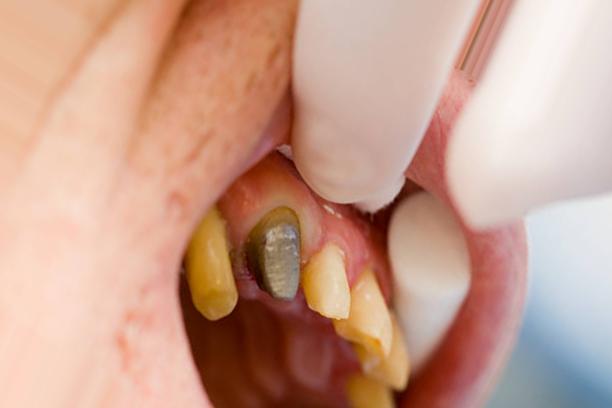
Condition: Tooth Discoloration